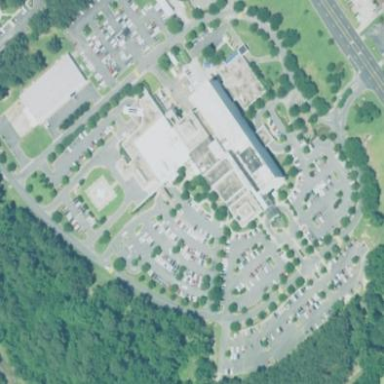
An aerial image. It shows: Healthcare facility identified as hospital.